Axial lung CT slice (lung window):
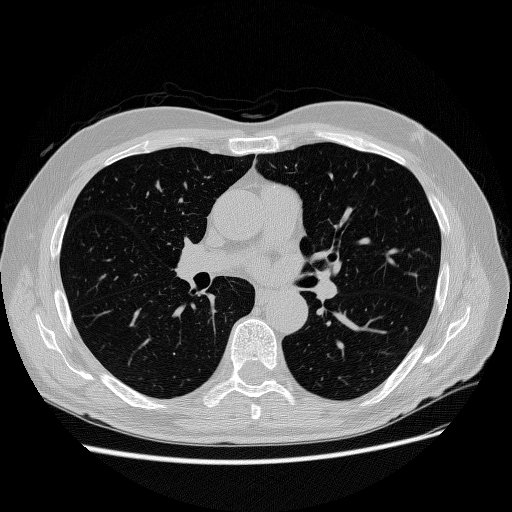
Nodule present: no